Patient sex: M
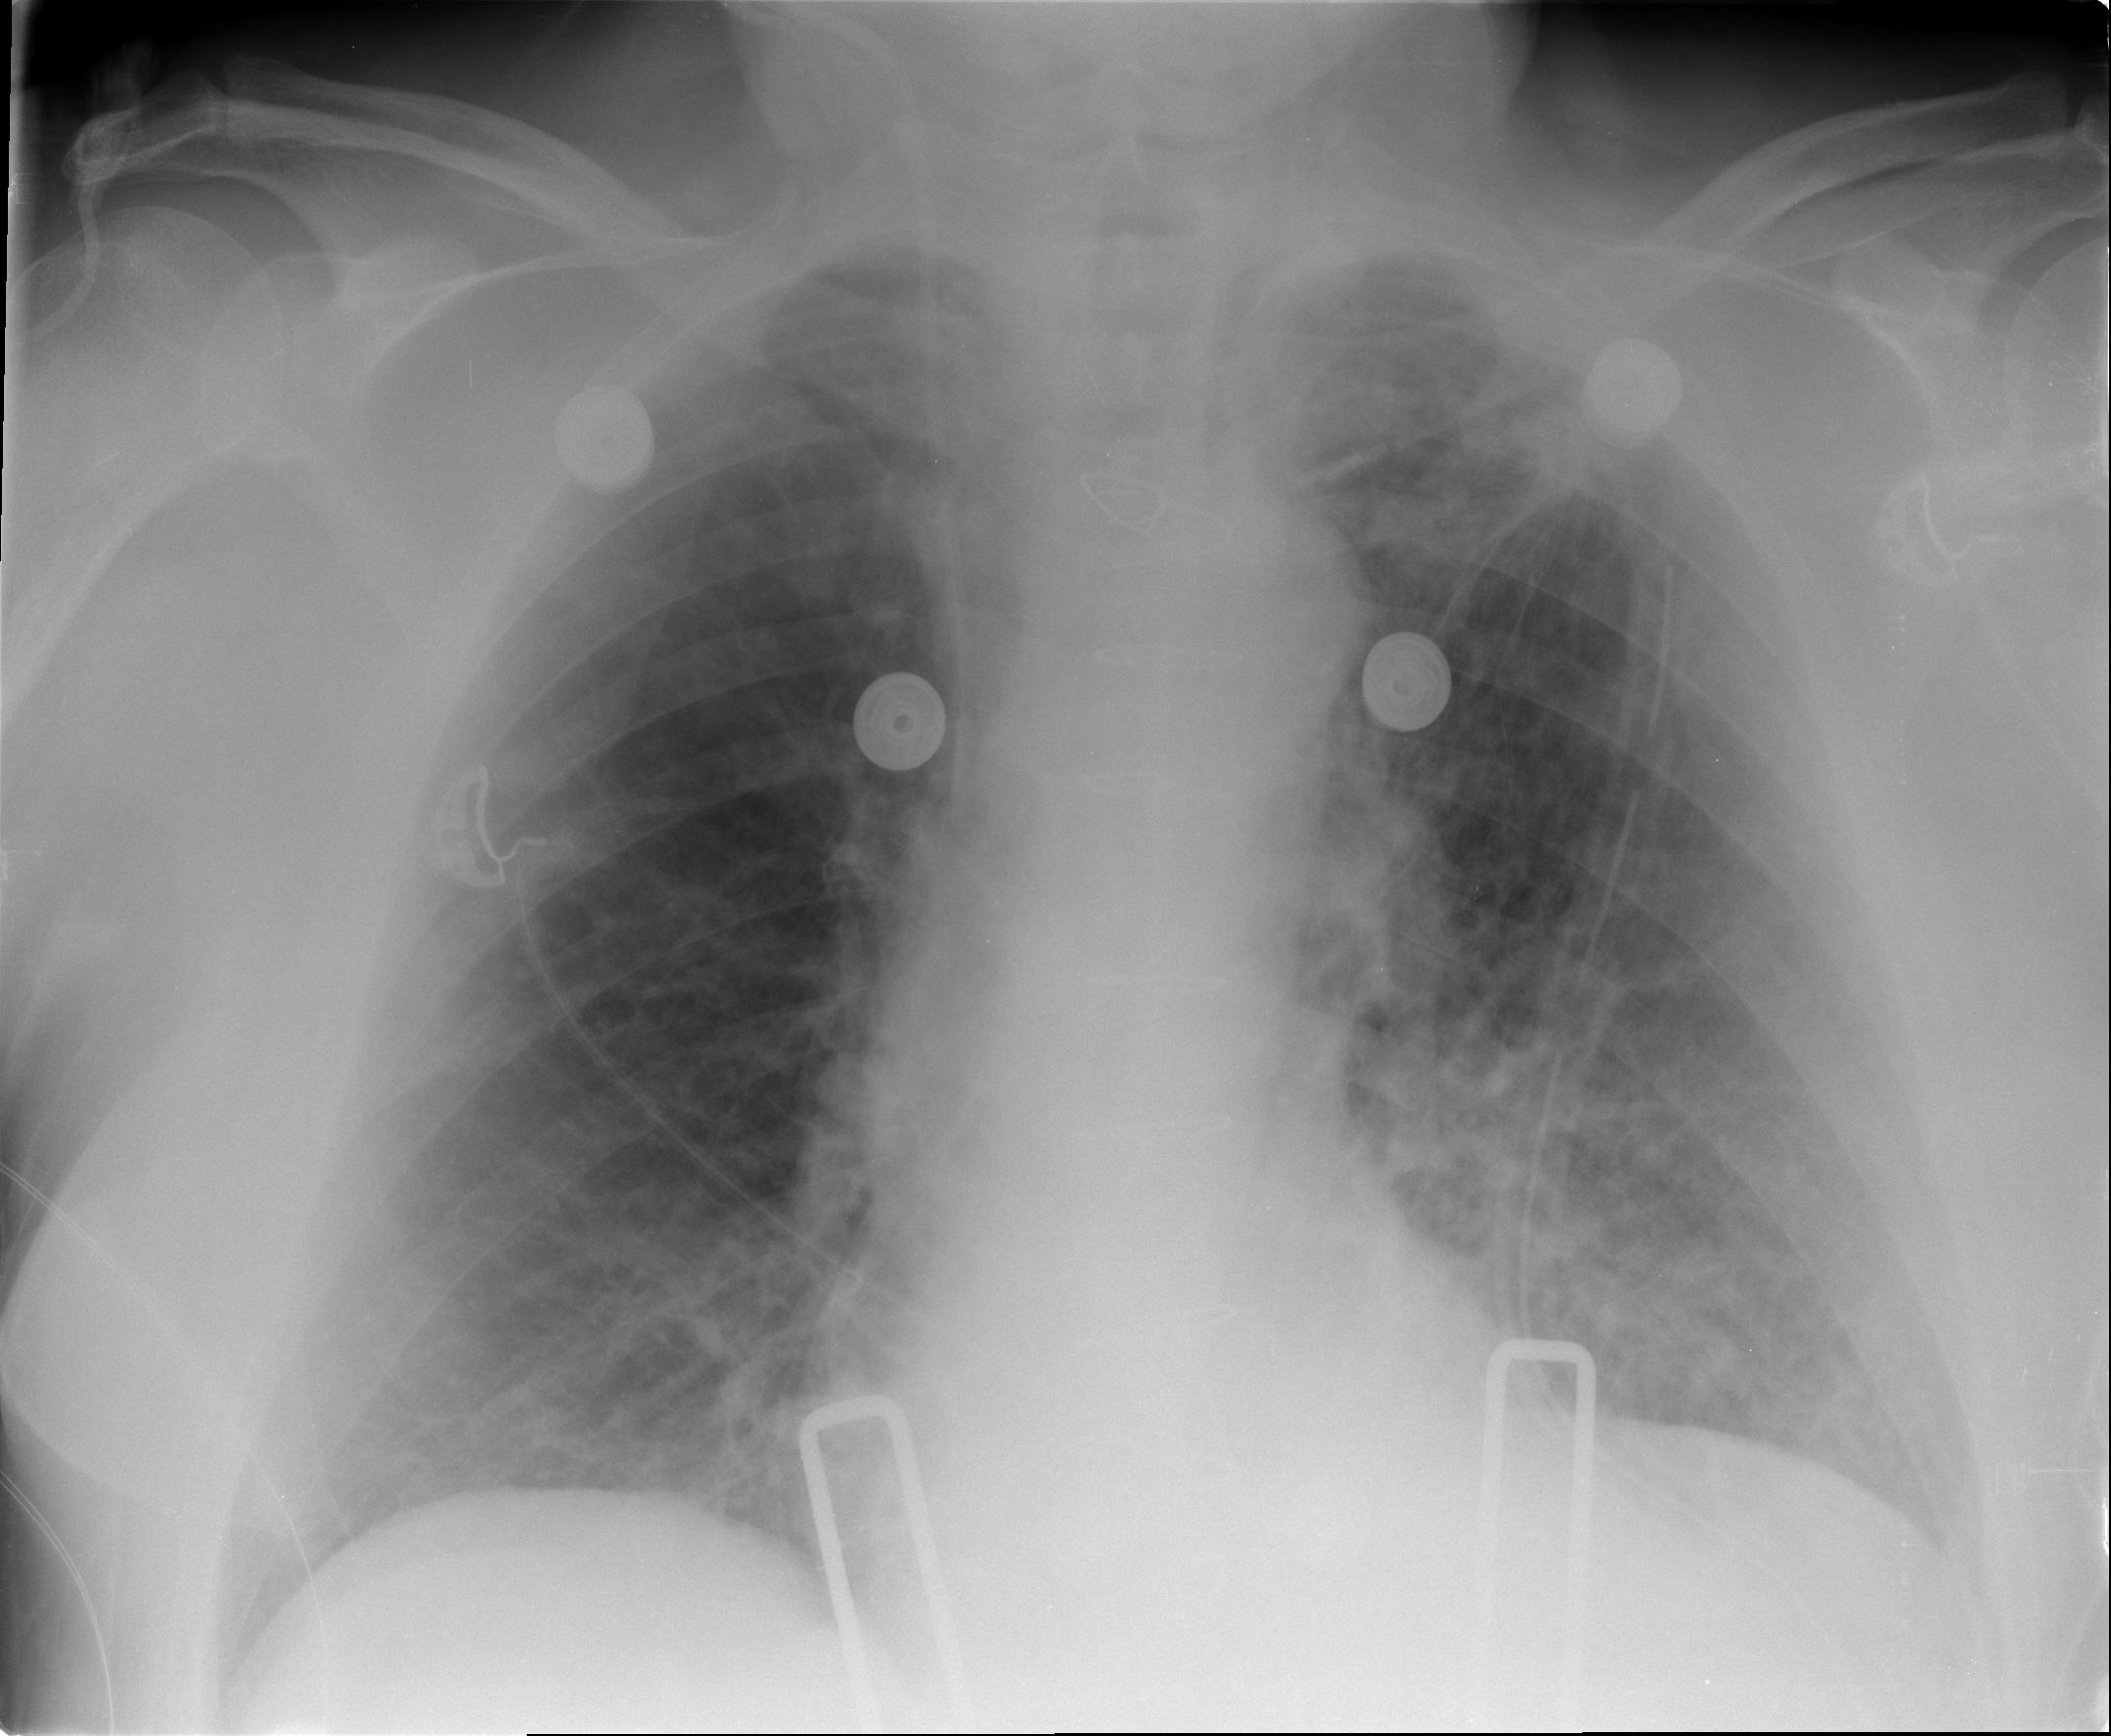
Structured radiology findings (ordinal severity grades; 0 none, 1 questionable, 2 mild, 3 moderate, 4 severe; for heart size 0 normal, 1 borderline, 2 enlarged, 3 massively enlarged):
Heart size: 0
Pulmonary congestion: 2
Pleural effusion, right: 0
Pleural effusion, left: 0
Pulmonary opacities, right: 1
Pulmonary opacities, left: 3
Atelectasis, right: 2
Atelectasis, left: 2